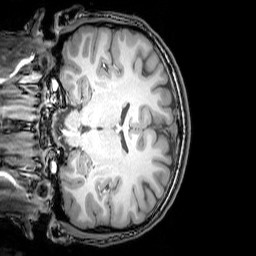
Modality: T1w
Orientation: coronal
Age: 22
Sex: male
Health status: healthy
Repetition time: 0.081 s
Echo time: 0.037 s